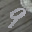
Label: 9